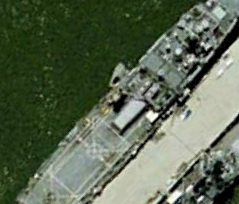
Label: combat